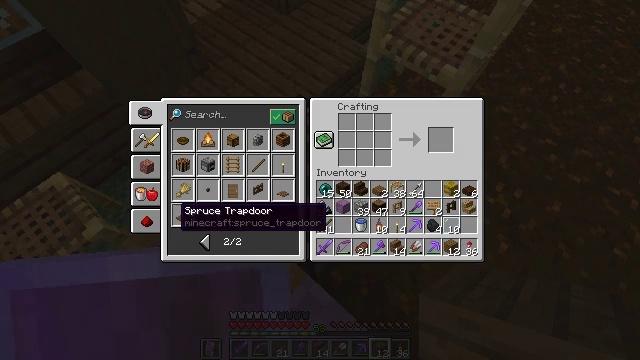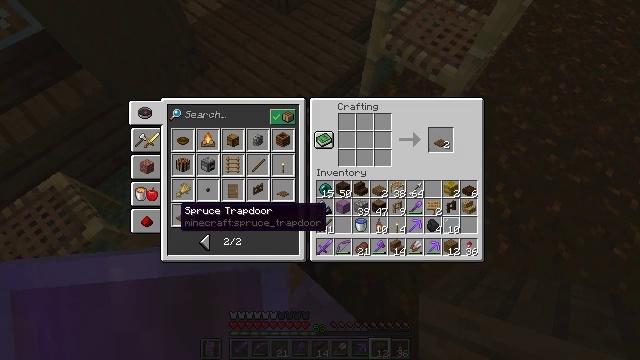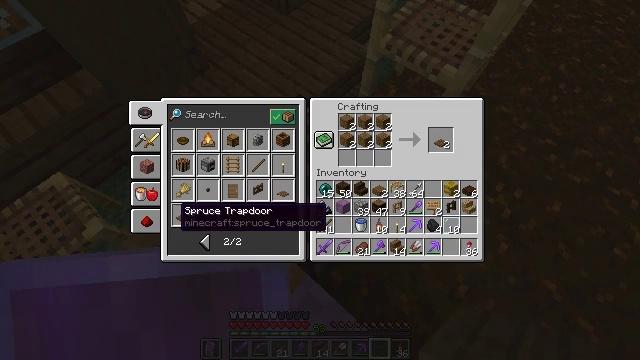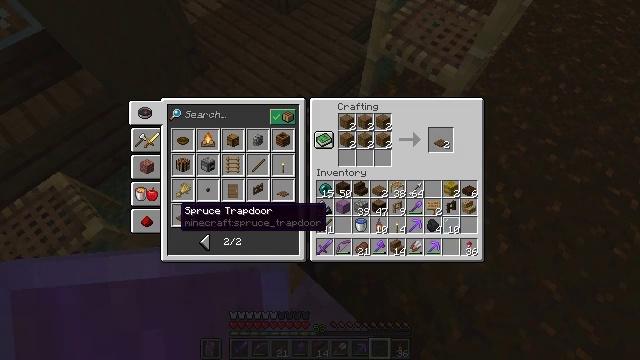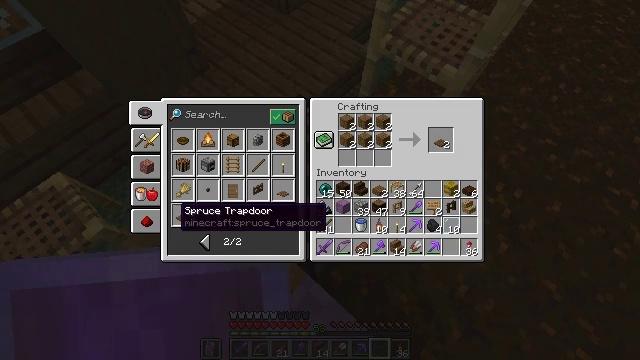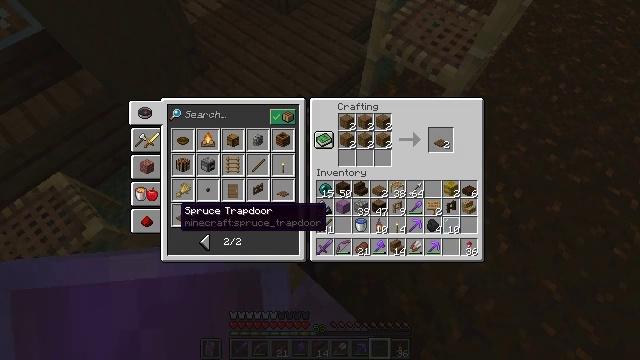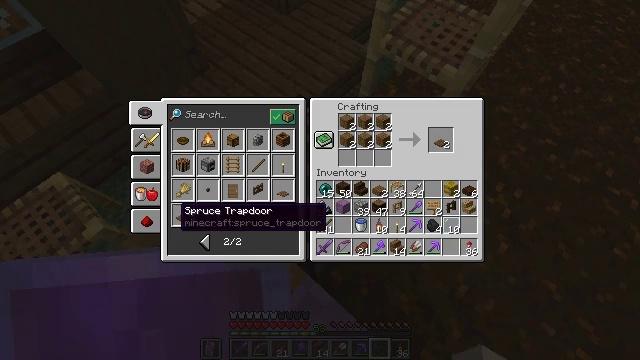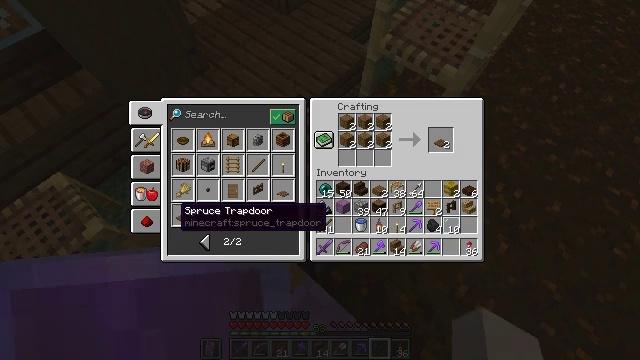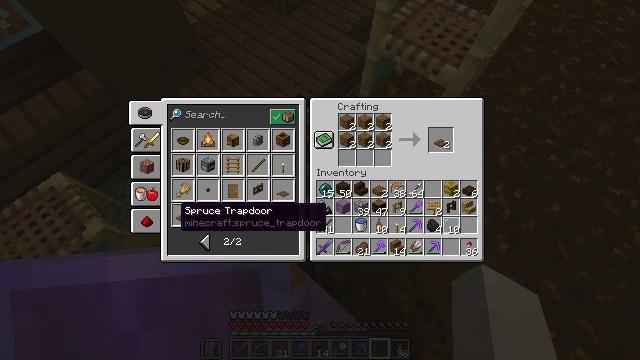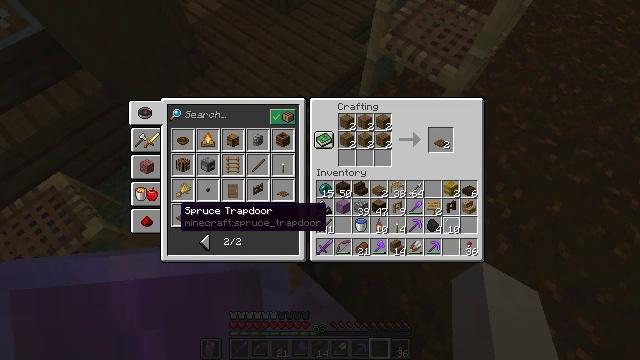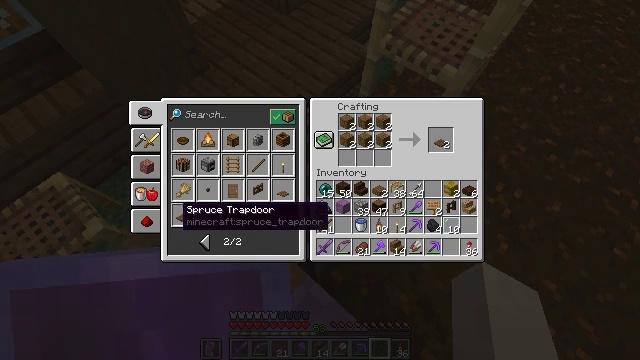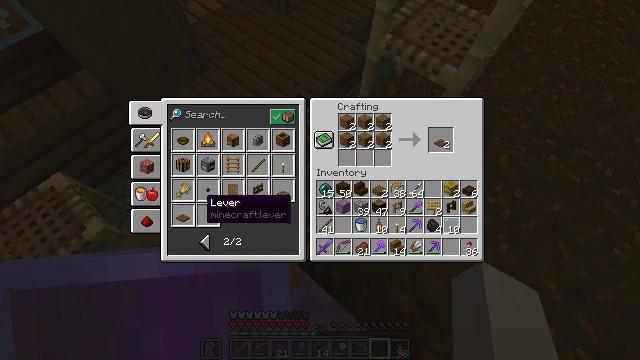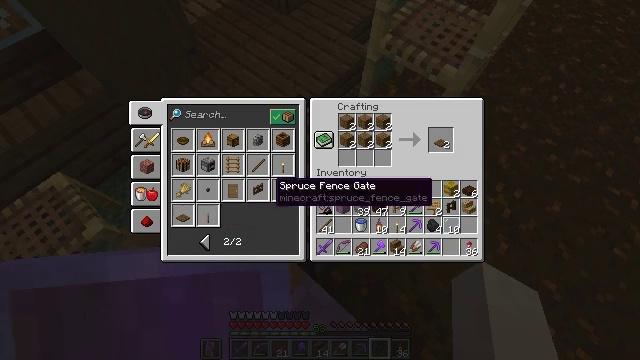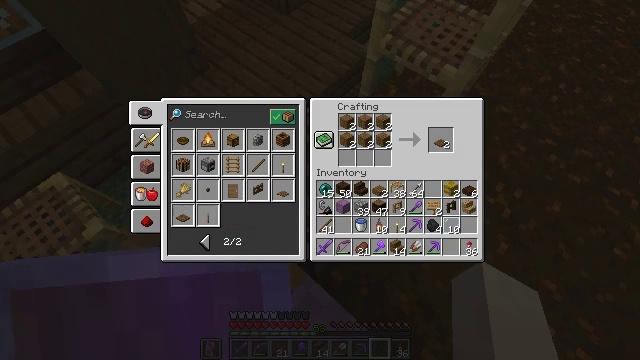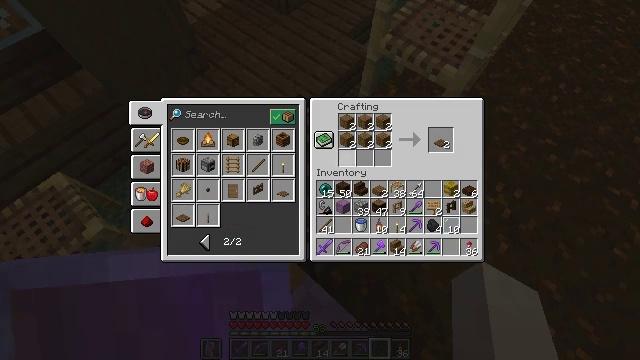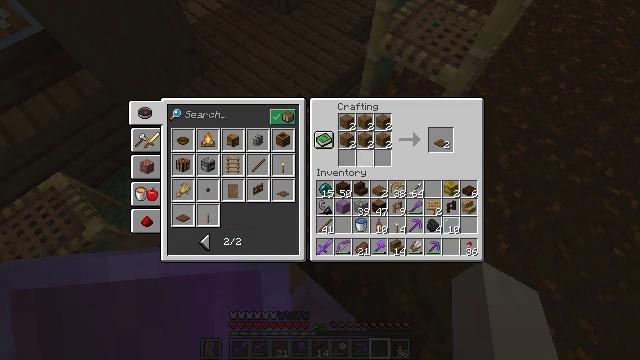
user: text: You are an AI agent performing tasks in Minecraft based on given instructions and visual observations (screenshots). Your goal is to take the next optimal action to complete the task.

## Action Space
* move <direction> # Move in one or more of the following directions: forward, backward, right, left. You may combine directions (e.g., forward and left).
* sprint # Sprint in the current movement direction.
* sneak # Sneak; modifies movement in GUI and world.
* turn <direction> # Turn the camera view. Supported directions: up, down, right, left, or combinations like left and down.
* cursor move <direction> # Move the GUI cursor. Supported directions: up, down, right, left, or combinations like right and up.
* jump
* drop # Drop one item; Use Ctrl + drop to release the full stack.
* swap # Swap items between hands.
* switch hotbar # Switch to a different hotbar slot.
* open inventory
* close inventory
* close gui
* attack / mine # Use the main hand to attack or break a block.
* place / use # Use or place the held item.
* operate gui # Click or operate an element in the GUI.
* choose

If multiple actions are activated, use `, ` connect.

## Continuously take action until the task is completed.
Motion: motion action
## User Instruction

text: Take spruce planks to craft a spruce trapdoor.
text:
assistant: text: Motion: sneak
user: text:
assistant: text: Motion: sneak
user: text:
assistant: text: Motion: sneak
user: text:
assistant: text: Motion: sneak
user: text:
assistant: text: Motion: sneak
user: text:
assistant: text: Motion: sneak
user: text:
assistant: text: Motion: sneak
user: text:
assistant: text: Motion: sneak
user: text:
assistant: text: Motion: sneak
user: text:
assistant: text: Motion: sneak
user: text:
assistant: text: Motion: sneak, turn right and up
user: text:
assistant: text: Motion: sneak, turn right and up
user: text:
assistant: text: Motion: sneak, turn right and up
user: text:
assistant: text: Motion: sneak, turn right and up
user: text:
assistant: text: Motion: sneak, turn right
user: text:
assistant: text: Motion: sneak, turn right
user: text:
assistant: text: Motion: sneak
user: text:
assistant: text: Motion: sneak
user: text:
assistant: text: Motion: sneak
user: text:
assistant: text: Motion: sneak, turn right
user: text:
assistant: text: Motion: sneak, turn right
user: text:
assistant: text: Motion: sneak, turn right
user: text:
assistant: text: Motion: sneak
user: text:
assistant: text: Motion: sneak
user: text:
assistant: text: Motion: sneak
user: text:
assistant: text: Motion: sneak
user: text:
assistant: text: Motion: sneak, turn right
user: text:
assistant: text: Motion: sneak
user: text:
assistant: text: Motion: sneak, turn right
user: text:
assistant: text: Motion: sneak